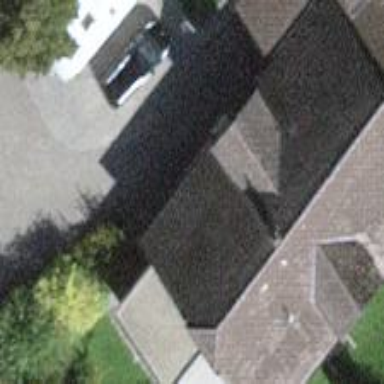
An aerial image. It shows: Detached building.